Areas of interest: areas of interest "Guangzhou No.6 Guesthouse (Panyu District Haji Street Branch)"
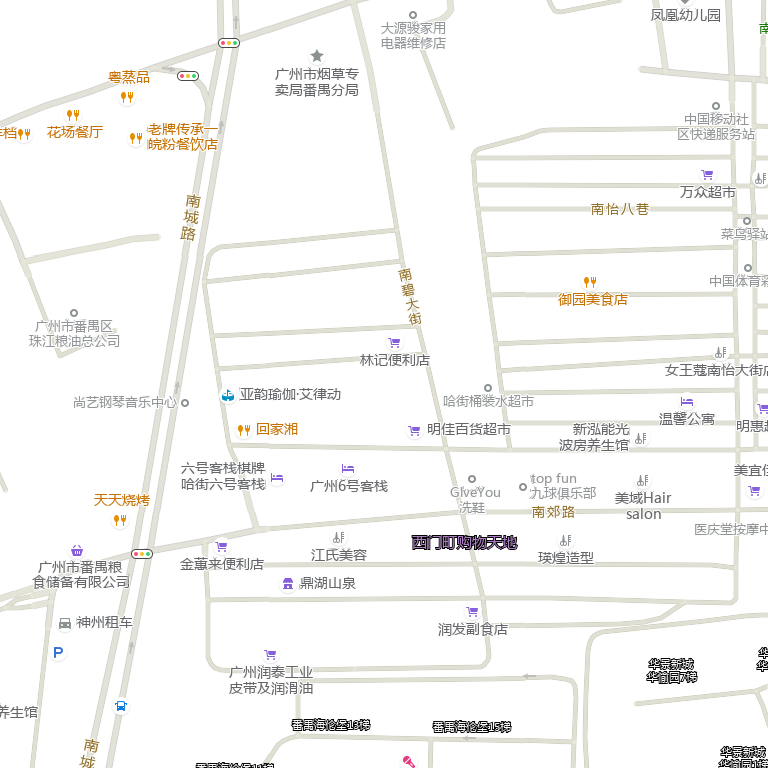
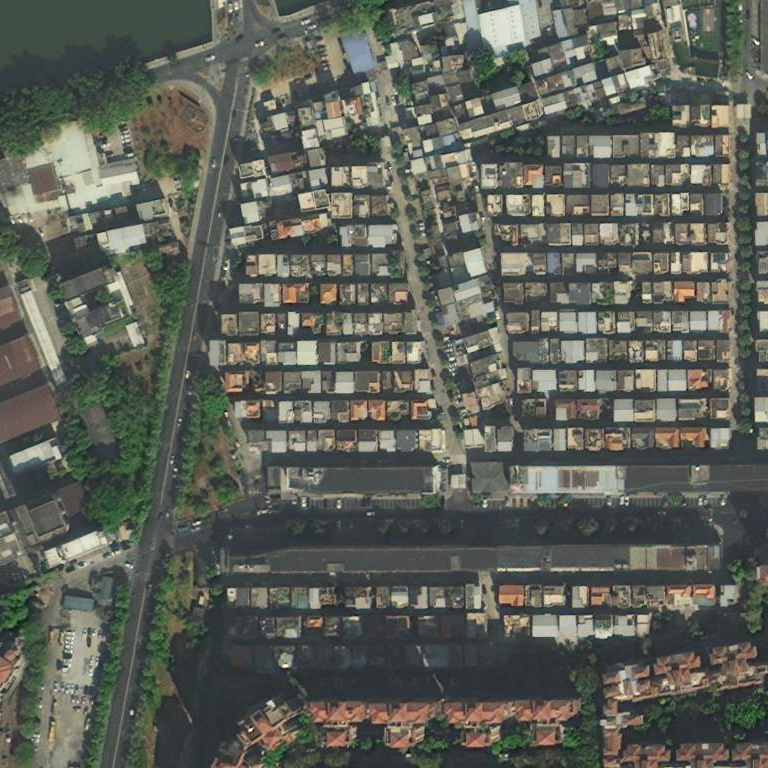